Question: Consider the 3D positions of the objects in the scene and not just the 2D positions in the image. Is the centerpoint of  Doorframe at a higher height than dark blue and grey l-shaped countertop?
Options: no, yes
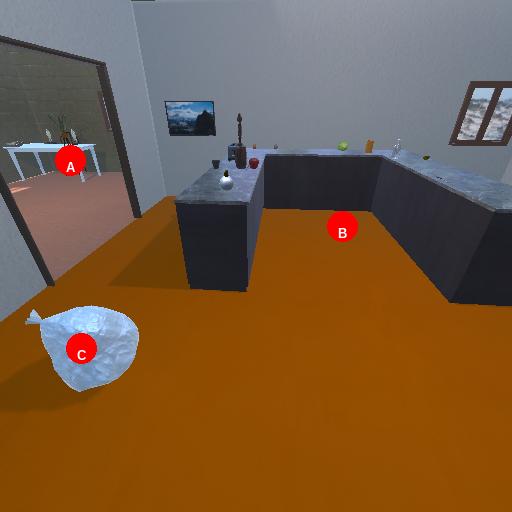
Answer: no